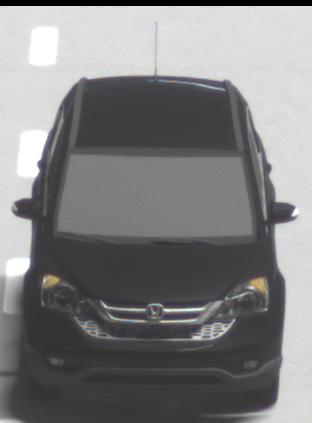
Make: Honda
Model: CR-V
Detailed model: CR-V (III) (04/10 - 10/12)
Model produced from: 2010
Model produced until: 2012
Doors: 5
Color: black
Road condition: dry road
Daytime: not specified
Contrast: high contrast